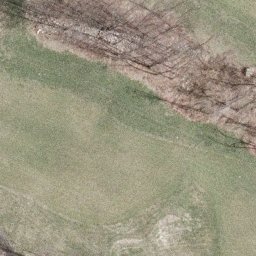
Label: golfcourse